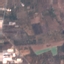
Land use / land cover class: PermanentCrop